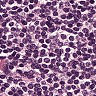
Metastatic tissue present: no